Question:
Why it shows two different dates in 'NSLog' and in preview box?
Output:
1. NSLog - 2014-05-07 19:07:57 IST
2. Preview box - 2014-05-07 13:37:57 +0000
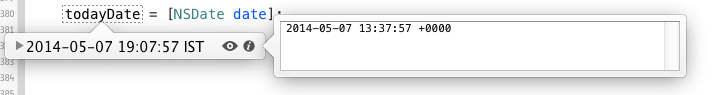
Answer: The dates are in 2 different time zones.
IST = India Standard Time
+0000 = Greenwich Mean Time or Unknown time zone. It means that for more info documentation, it does not get time from your local computer/Xcode setting.